Question: I want to do a bounding box query a Trie of geohashed strings where the points lie all around the center of the space. I can't seem to find a good way to query the trie when the points straddle the center point.
Say you have 4 bits per coordinate (8 total) of information on a 16x16 space where each box is 1x1. Essentially, a 16x16 grid.
The red line shows the most corse division of the quad tree which is used in the geohash.

Trie representing the graphic above.
'''
bits=4, min=0, max=16, numBuckets=16.0, scaling=1.0, tree={
+-- null
+-- 0
| +-- (<PHONE>) <PHONE> = {(6, 6), hash=<PHONE>}
| +-- (<PHONE>) <PHONE> = {(6, 8), hash=<PHONE>}
+-- 1
+-- (<PHONE>) <PHONE> = {(8, 7), hash=<PHONE>}
+-- (<PHONE>) <PHONE> = {(9, 8), hash=<PHONE>}
'''
A bounding box query is defined as a upper-left point and a length, width.
e.g. (6,6 4x4) Should return 6,6 6,8 8,7 and 9,8.
One approach I thought of is: Start from the most precise box containing the upper-left coordinate and keep getting less precise until I can cover the 4x4 square. But if I do that I end up querying the whole tree in this example. I just don't see a "better" way to do it.
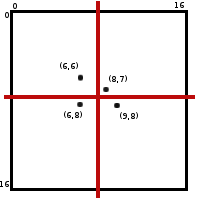
Answer: If you can add extra information to the nodes of your trie structure I would ignore the GeoHash encoding and treat it as an arbitrary tree structure. Working from the leaves up you can compute a bounding box round each node that just encloses all the points beneath that node. Then when you search from the top down for a point (or area) you can stop searching at a node when its bounding box does not enclose (or intersect) your query point (or area).
If you can afford to keep this updated, then you will gain when your search point or area is not inside (or does not intersect) a bounding box that encloses all the points that are actually below some node, even if the search point or area could overlap some point could in theory GeoHash to that area.